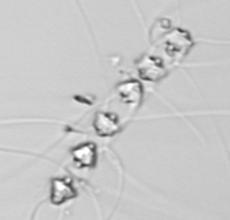
Label: Chaetoceros_didymus